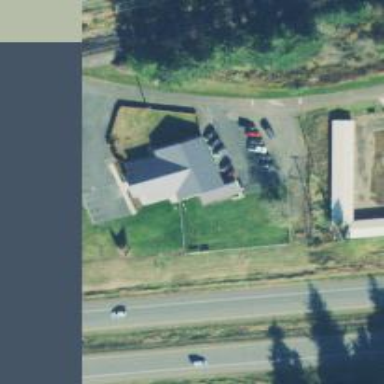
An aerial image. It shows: Veterinary facility.